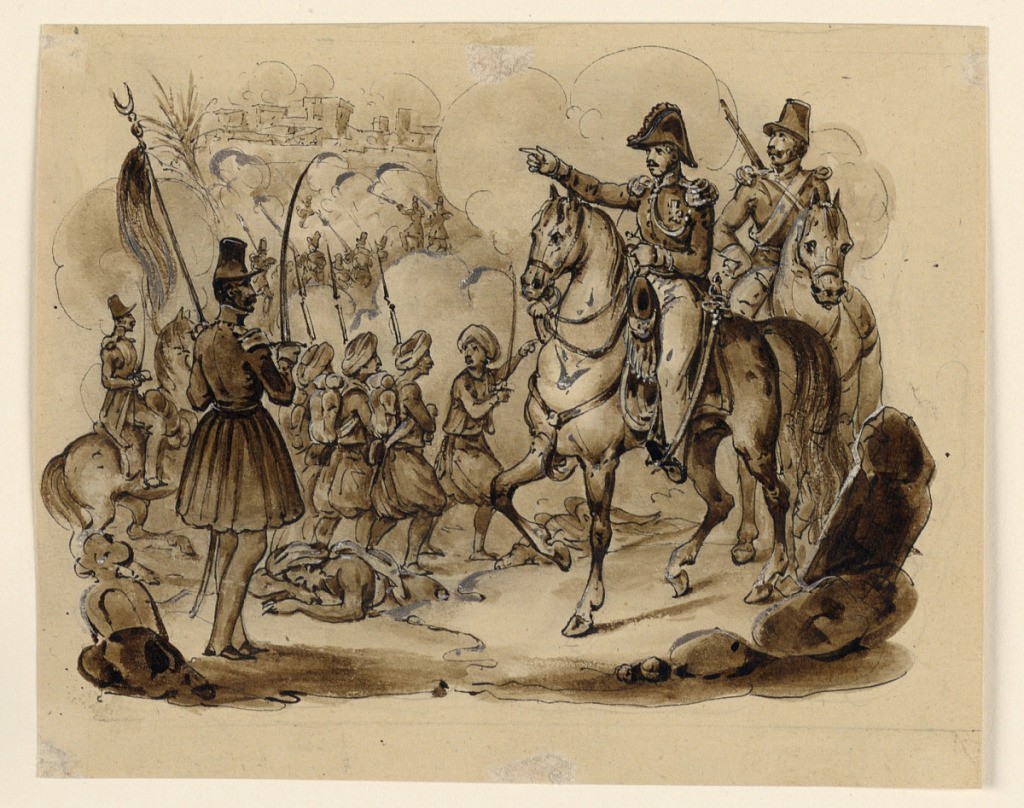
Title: The Battle
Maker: Victor Vincent Adam, French, 1801 – 1866
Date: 1835-1840
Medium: Pen and ink, brush and sepia wash on paper
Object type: Drawing
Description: Vignette of Turkish troops in center with the smoke of battle rising about them. Two officers on horseback, right foreground; another stands, left, holding an upraised sword in his right hand.